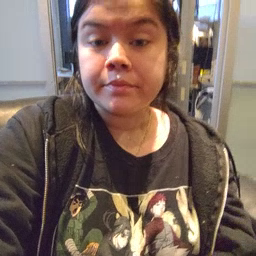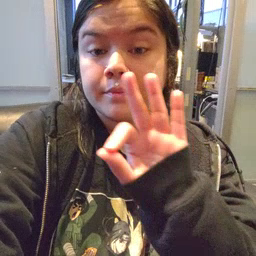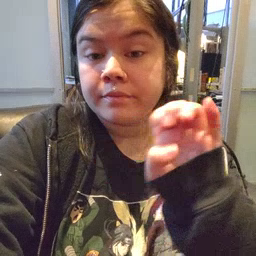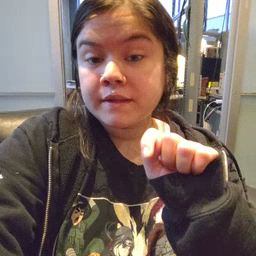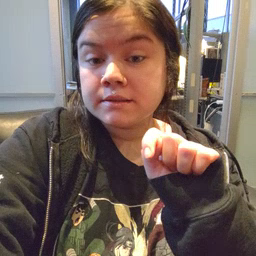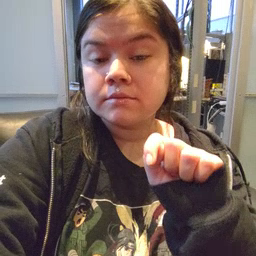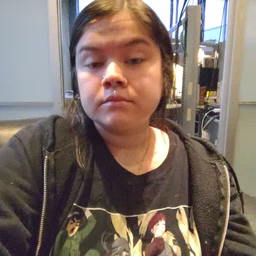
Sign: feet